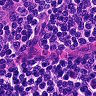
Metastatic tissue present: no